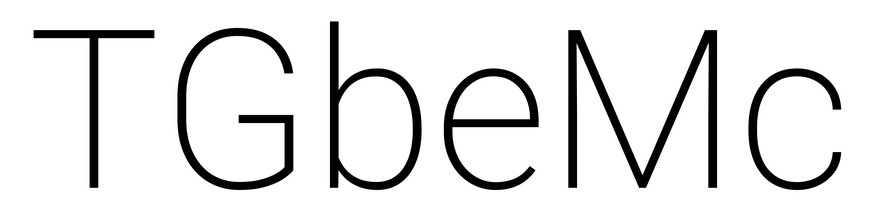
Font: Roboto_ExtraLight